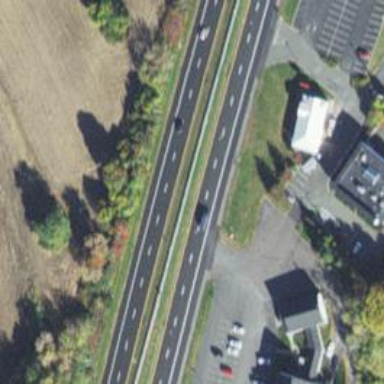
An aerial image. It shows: Expressway with asphalt surface classified as trunk highway.